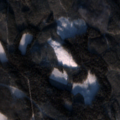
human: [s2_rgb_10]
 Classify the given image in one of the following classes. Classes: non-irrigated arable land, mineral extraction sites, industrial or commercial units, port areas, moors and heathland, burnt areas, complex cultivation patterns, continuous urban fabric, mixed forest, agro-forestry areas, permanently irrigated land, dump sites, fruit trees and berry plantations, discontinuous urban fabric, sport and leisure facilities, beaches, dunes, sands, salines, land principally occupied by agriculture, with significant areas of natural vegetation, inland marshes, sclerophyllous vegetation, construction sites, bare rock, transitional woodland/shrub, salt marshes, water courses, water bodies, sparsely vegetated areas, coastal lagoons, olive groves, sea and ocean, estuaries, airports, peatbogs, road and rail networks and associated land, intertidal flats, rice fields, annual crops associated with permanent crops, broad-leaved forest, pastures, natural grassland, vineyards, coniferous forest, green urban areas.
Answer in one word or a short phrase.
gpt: coniferous forest, mixed forest